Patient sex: M
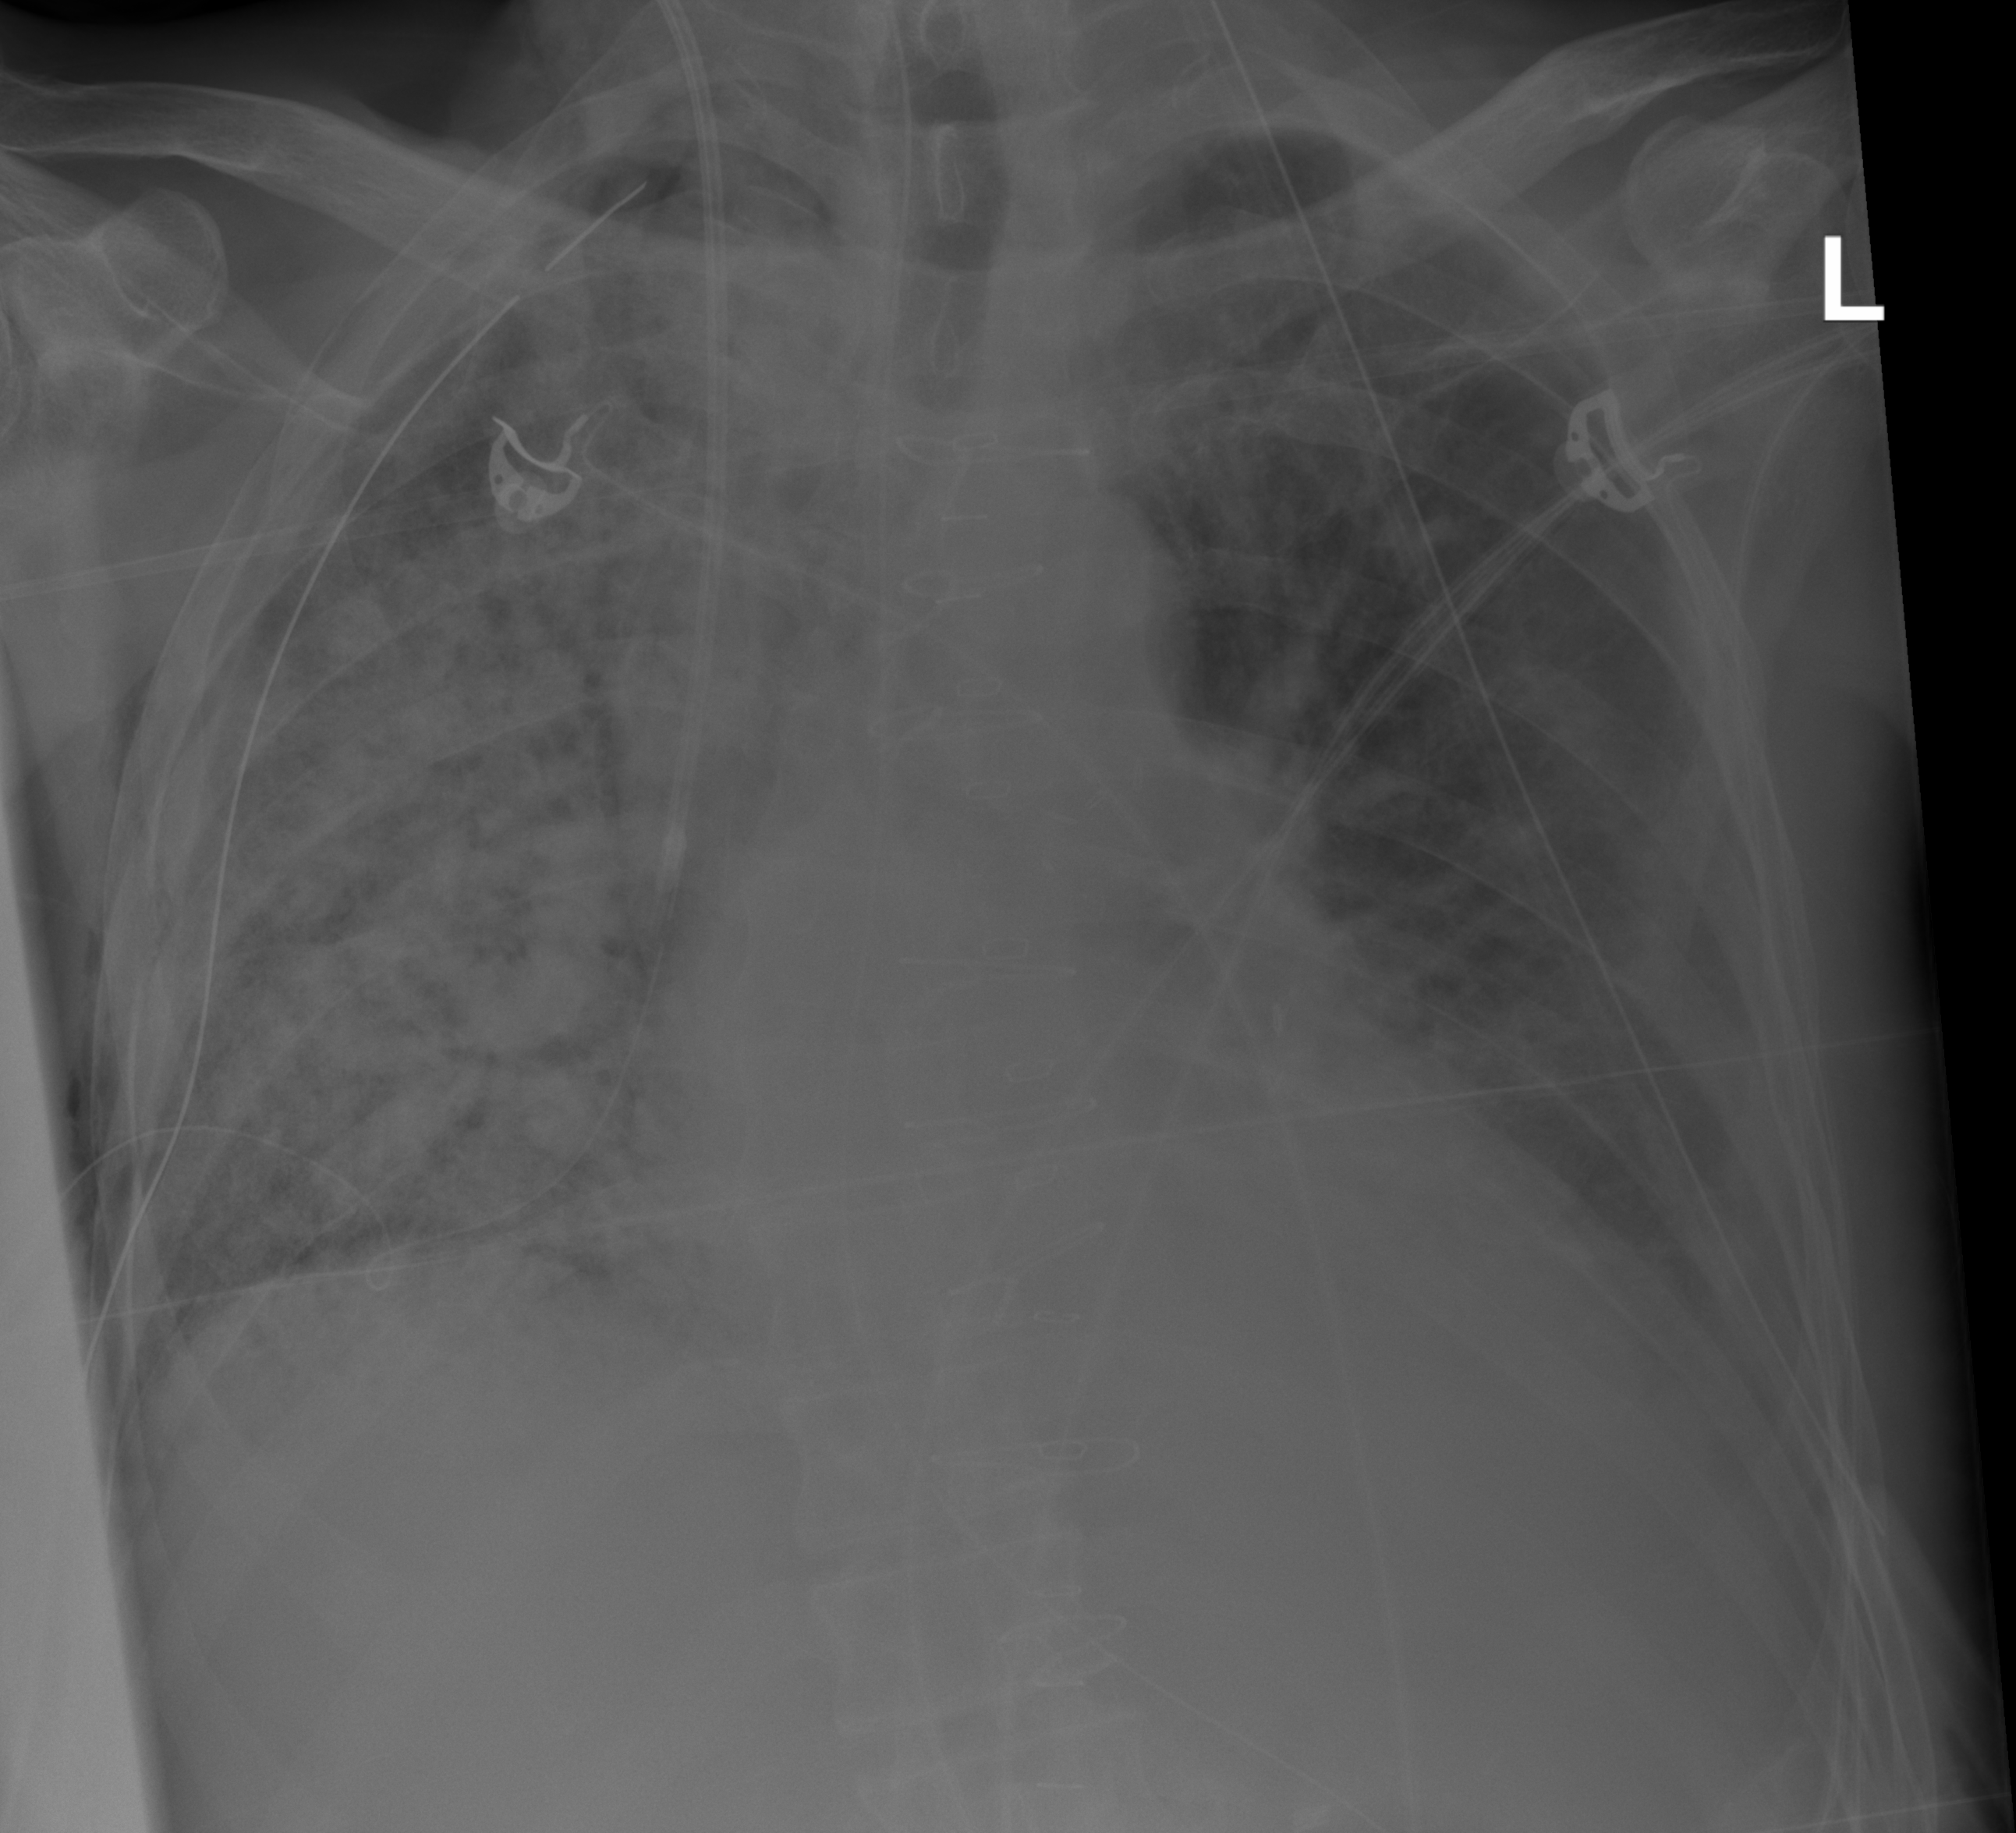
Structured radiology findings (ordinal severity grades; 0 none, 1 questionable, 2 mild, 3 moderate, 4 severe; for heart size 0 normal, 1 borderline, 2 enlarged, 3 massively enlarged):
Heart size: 2
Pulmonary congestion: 2
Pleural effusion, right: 0
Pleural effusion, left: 2
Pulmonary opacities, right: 3
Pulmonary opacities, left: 2
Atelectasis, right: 4
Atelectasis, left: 2